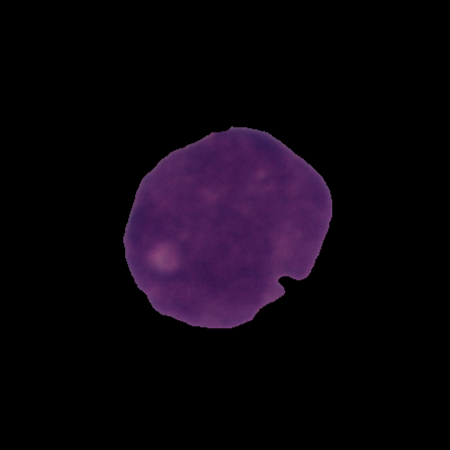
Label: cancer